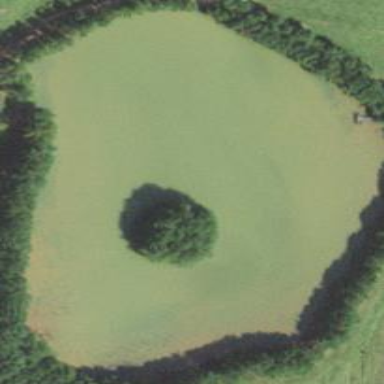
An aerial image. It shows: Serene pond surrounded by nature.